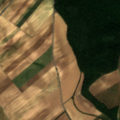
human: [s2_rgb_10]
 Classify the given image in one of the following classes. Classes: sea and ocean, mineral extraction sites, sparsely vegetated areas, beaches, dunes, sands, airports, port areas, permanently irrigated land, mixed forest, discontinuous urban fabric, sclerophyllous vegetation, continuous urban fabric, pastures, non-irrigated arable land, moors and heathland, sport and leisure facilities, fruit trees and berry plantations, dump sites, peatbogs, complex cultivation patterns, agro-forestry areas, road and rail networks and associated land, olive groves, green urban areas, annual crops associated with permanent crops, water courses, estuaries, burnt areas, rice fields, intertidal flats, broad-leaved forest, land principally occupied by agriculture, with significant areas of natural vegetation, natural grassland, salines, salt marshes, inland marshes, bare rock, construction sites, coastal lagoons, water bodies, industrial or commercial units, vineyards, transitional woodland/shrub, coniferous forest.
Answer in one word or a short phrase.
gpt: non-irrigated arable land, land principally occupied by agriculture, with significant areas of natural vegetation, broad-leaved forest